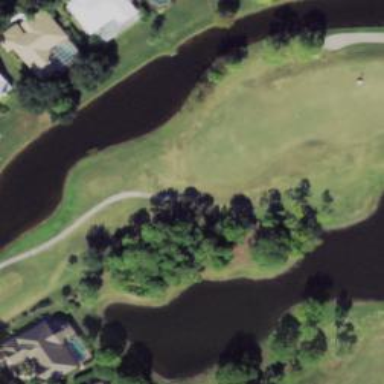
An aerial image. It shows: Picturesque pond acting as water hazard on golf course.